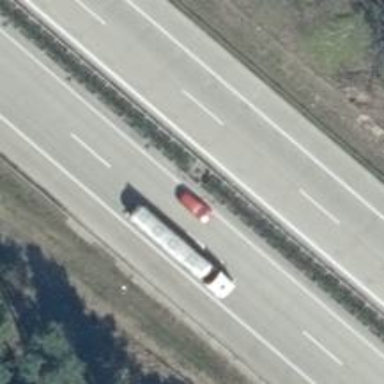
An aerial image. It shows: Motorway with concrete surface.